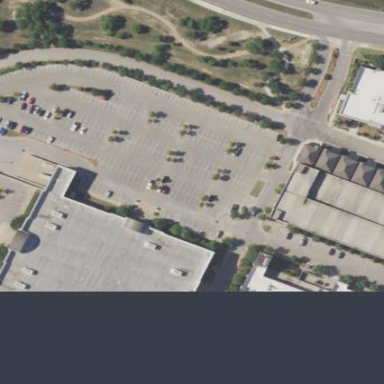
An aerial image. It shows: Department store building.